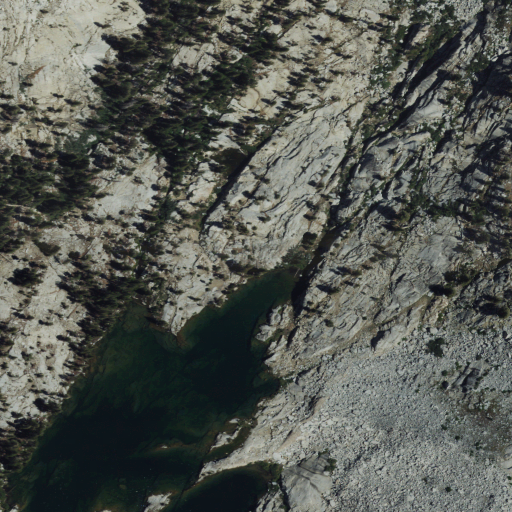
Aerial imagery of valley in California named Box Canyon containing shrub, open water, barren land, and grassland